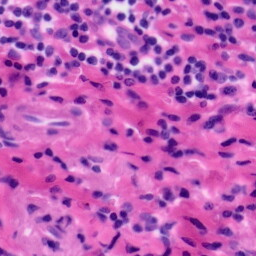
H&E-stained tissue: Tonsil